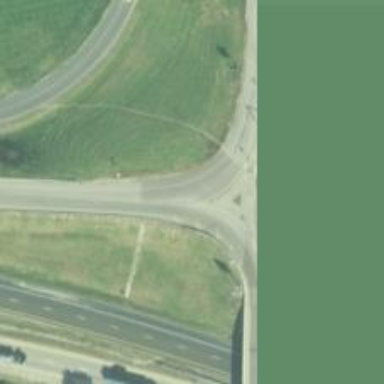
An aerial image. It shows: Asphalt surface motorway link with diverging diamond interchange.